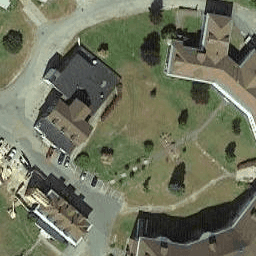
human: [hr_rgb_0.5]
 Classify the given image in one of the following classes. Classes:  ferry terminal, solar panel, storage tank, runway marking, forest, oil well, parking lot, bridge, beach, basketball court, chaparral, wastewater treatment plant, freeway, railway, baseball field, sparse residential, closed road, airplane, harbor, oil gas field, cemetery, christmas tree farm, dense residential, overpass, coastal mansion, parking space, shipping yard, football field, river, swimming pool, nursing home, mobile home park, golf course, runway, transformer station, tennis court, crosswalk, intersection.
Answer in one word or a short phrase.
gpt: nursing home